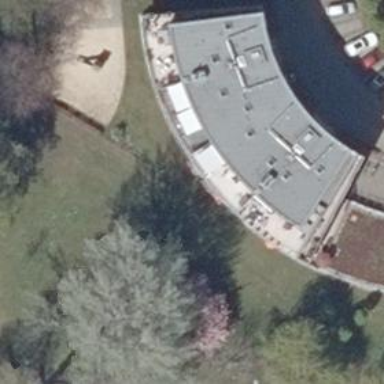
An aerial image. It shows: Building with flat roof. The building is white in color.